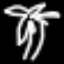
Label: palm tree